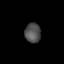
Tissue: lung
Cell type: Others
Senescence score: 0.2109
Nuclear area (px): 311
Mean DAPI intensity: 78.505